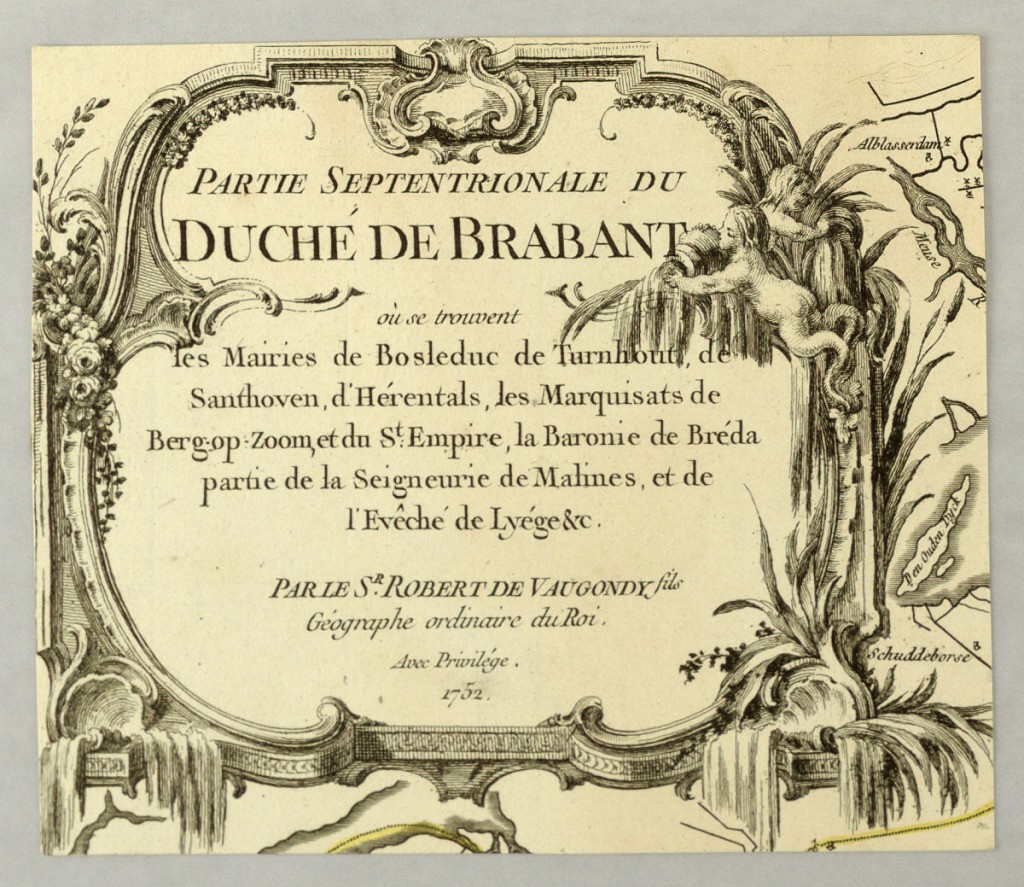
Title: Partie Septentrionale du Duche de Brabant
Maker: Elisabeth Haussard
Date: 1752
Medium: Etching
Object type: Print
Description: Escutcheon with the title of the map of the northern part of Brabant in "Atlas Universel" by Robert de Vaugondy, Paris, 1757.  The left top corner of the map.  Escutcheon with two mermaids, water, plants.